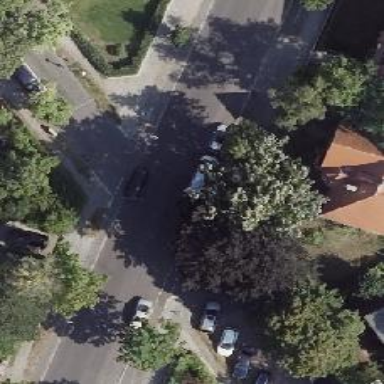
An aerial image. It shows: Residential road with sidewalks on both sides.